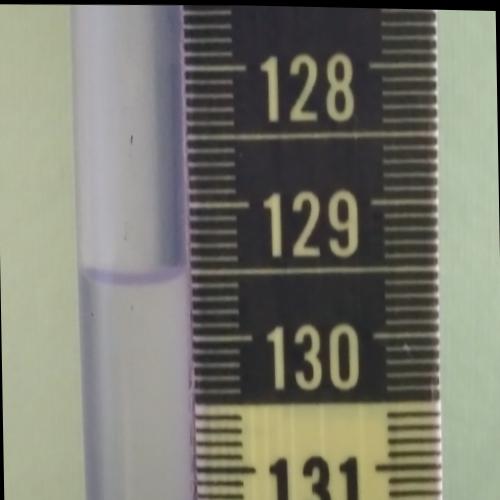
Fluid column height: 129.5 cm